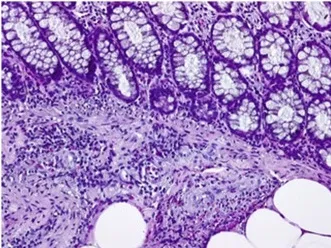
Eosinophilic colitis, histological section. Photography with objective at 200X. Biopsy was fixed in formalin, embedded in paraffin and stained with hematoxylin-eosin. (B) Numerous eosinophils infiltrating the colonic submucosa.
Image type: pathology (h&e)